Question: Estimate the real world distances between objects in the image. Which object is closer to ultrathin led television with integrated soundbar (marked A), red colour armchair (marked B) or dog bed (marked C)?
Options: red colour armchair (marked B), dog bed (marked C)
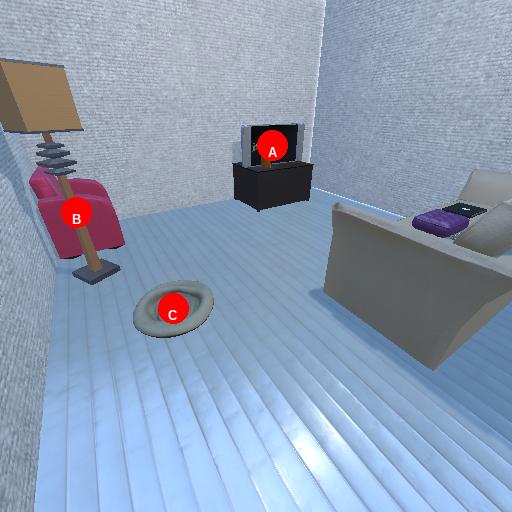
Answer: red colour armchair (marked B)